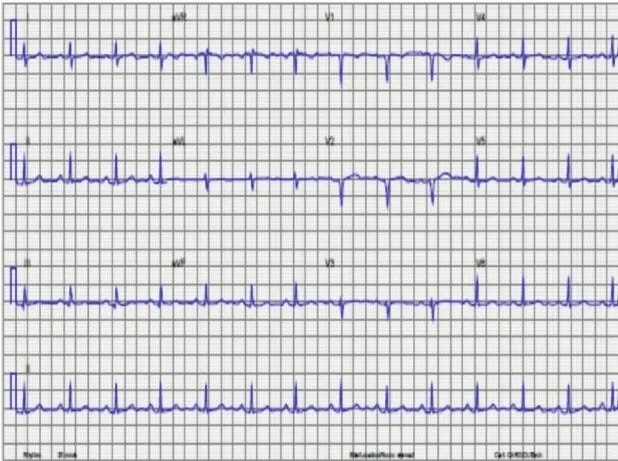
Electrocardiogram of patient 3 at least 24 hours after the myocardial infarction, in sinus rhythm with Q waves in leads V1-V2 (poor R-wave amplitude in leads V1-V3).
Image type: electrography (ekg)